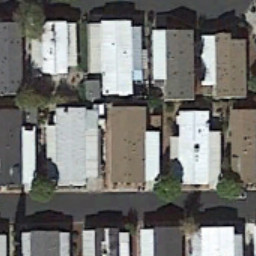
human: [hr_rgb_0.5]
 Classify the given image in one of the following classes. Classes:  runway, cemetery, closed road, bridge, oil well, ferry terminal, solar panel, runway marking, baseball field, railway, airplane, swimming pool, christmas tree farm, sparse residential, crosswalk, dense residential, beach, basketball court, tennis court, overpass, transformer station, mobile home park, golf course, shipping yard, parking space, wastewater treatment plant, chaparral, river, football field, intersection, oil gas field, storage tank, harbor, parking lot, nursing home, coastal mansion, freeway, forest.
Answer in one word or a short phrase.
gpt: mobile home park